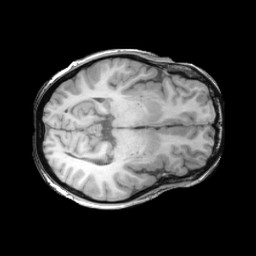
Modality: T1w
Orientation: axial
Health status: ill
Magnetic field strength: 3 T